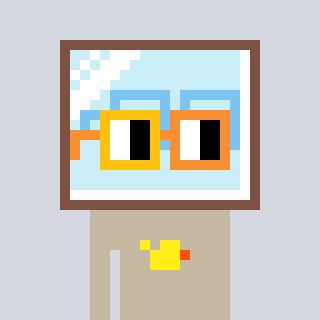
a pixel art character with square yellow and orange glasses, a mirror-shaped head and a bege-colored body on a cool background